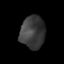
Tissue: lung
Cell type: Epithelial cells
Senescence score: 0.2347
Nuclear area (px): 789
Mean DAPI intensity: 59.719